Question: I am working on a Java Swing application on OSX and I want it to appear as Mac-Like as possible. I have achieved most of the desired look but one thing still eludes me.
It's the Title Bar. Many native OSX apps have a 'high' title bar with 'toolbar buttons' on it and a small button to toggle show/hide of the 'toolbar buttons' on the top right (see image of FeedForAll application which is Java but uses SWT).

Any ideas how this can be achieved? Any help or pointers would be much appreciated.
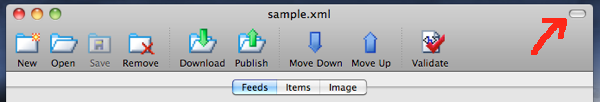
Answer: In Swing, native OS components are not actually used. The default "Aqua" look and feel on Mac tries to match the native look as well as possible, but it is really just painting things with Java2D. So, for example, the pulsing glow of the default button is not implemented.
There are some client properties you can set on the window to affect its appearance, but the "title toolbar" does not seem to be an option:
<URL>
One option would be to switch to using the Quaqua look and feel. I haven't used it myself, but supposedly it is even more faithful to the Mac look than Aqua is. It has a property you can set to get the toolbar appearance you want:
<URL>